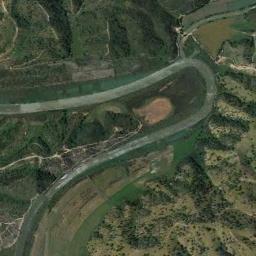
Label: river